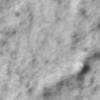
Label: no_change